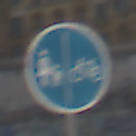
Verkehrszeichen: GetrennterRadUndGehwegRadwegRechts
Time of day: MorningAfternoon
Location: Outdoor (Suburban)
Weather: PartlyCloudy
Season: NotSpecified
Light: Natural